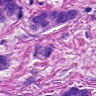
Metastatic tissue present: yes